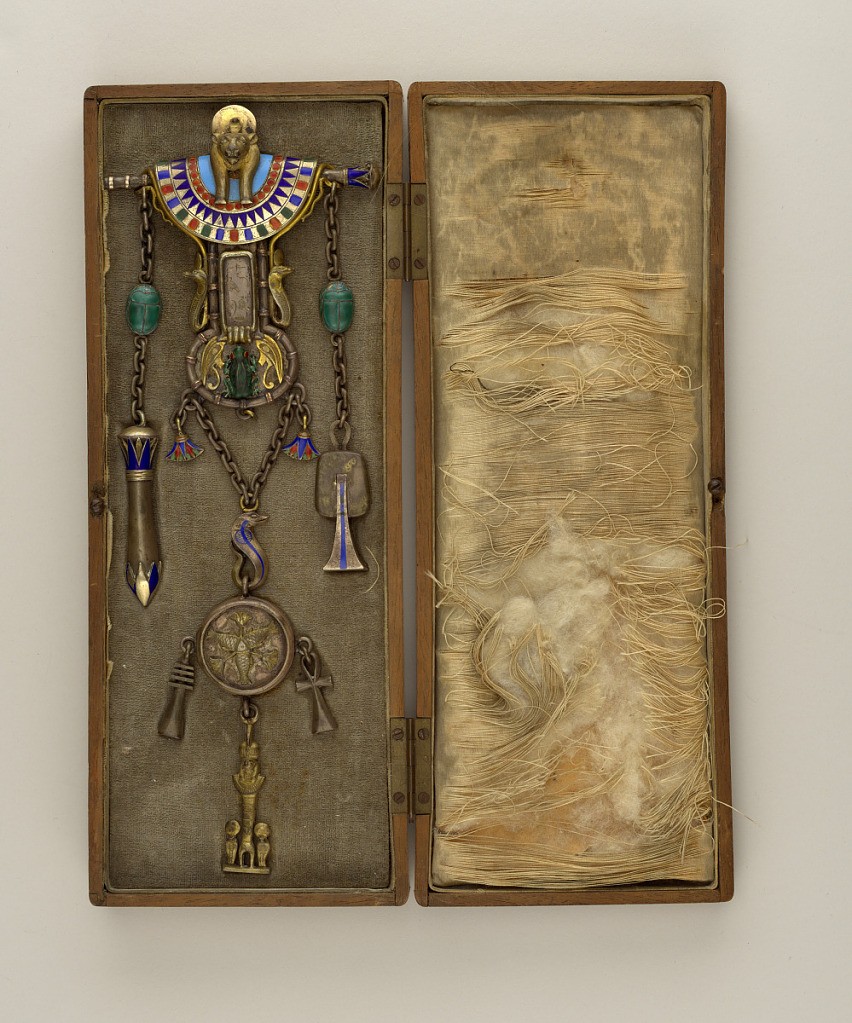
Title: chatelaine
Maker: G. Parvis
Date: late 19th century
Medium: metal, gold, vitreous enamel
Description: Comprising four elaborate white and gilded metal elements in the Egyptian style, three elements being a circular coin purse and two storage compartments depending from the central element composed of a mask and pectoral above a lozenge-shaped medallion and oval medallion with a green enameled frog; the whole decorated with polychrome enamel.  Large hinged clip on back of central element.